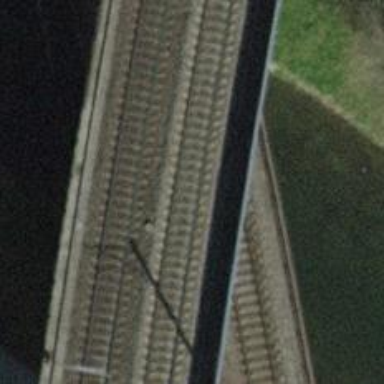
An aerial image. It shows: Single-track railway bridge with electrified contact line.